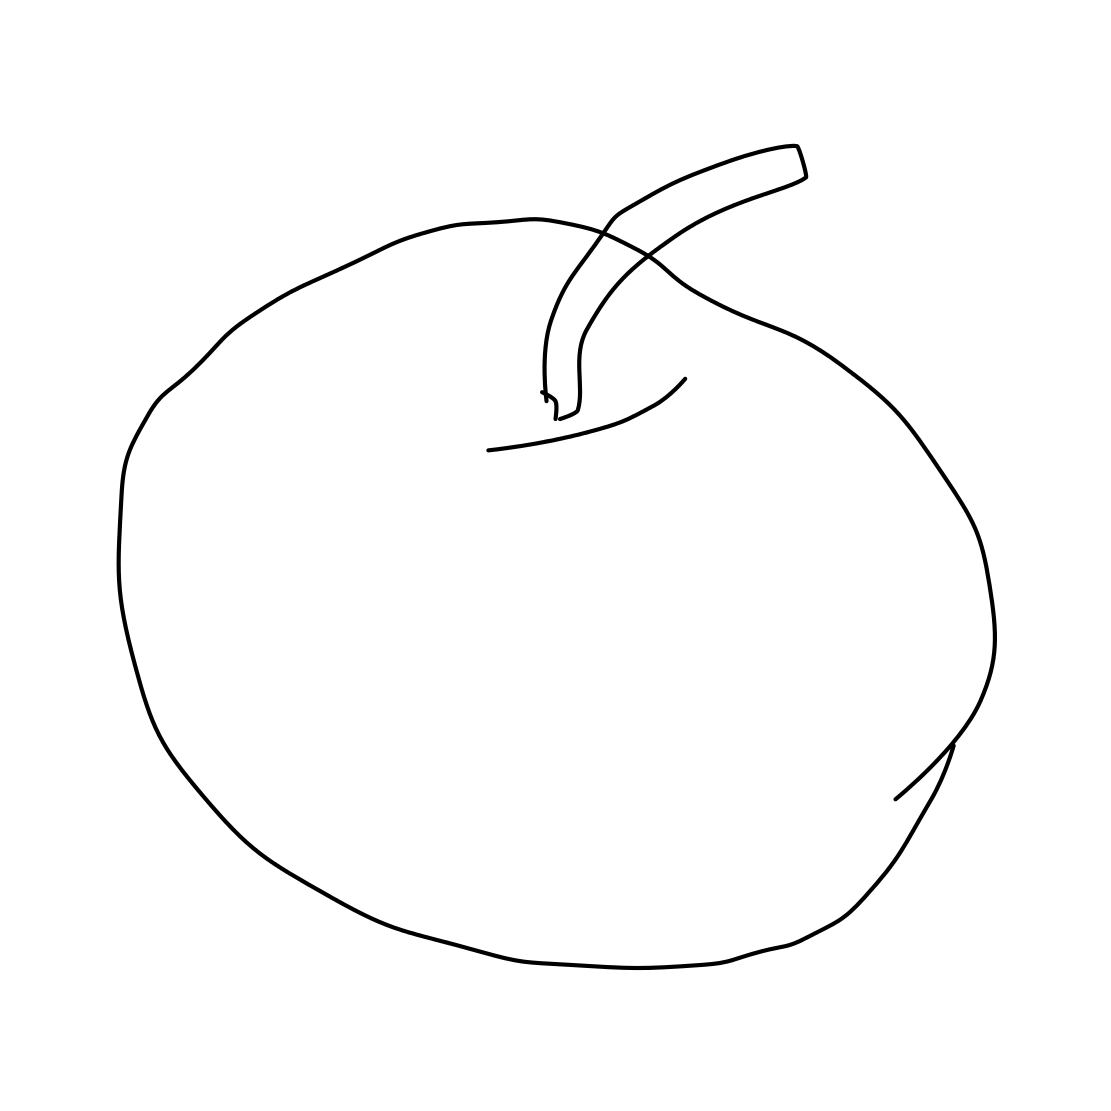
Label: apple